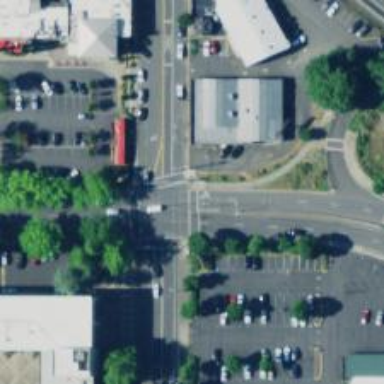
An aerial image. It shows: Solid stop line on the road.